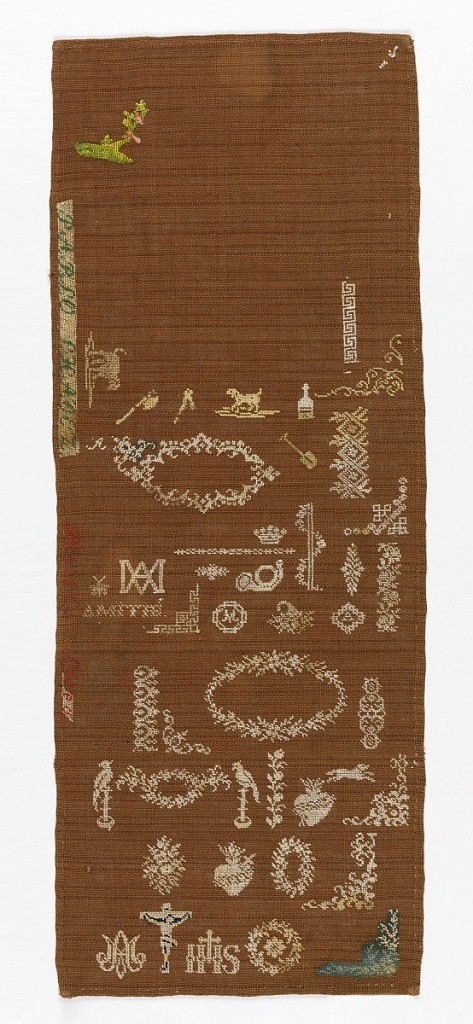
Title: Sampler
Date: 19th century
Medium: silk embroidery, linen foundation Technique: tent stitch on plain weave
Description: Detached motifs: Holy monogram. Crucifixion, birds, hearts, flowers with Greek fret.